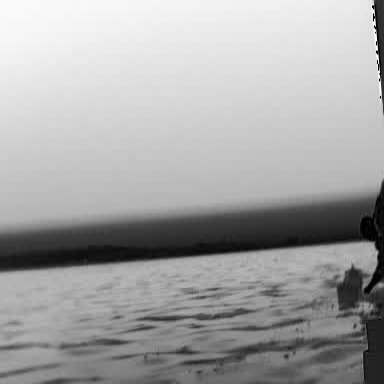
There is a liner in the infrared image.